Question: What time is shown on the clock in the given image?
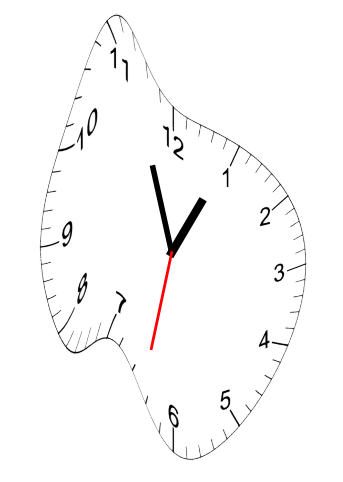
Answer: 12:56:32